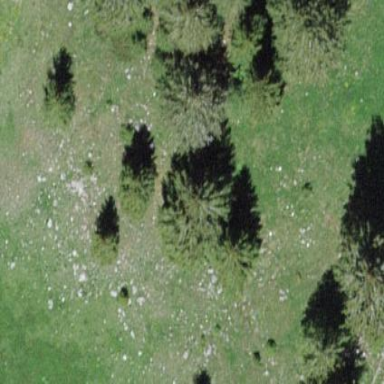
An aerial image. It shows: Forest with evergreen needle-leaved trees.